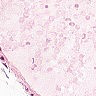
Metastatic tissue present: no